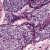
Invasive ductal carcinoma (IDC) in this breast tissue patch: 0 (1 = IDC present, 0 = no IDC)